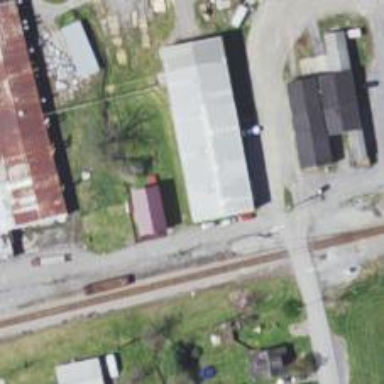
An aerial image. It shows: Railway siding with rails.